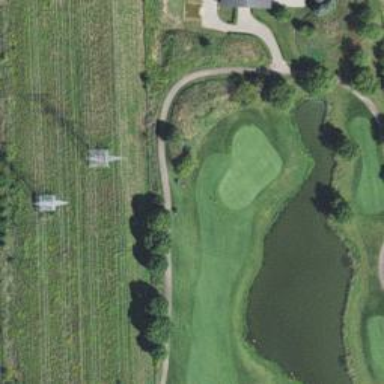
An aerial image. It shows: Golf hole.